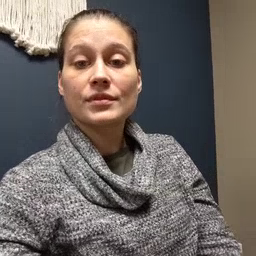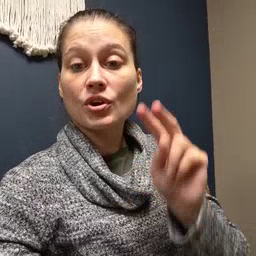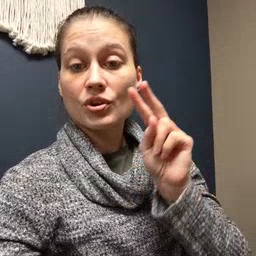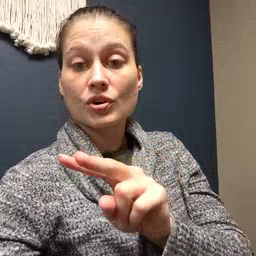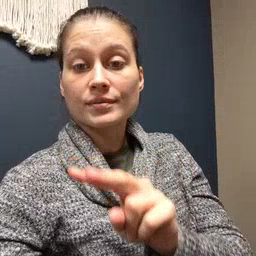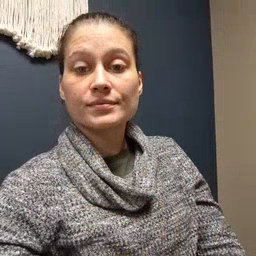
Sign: look